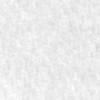
Label: no_change